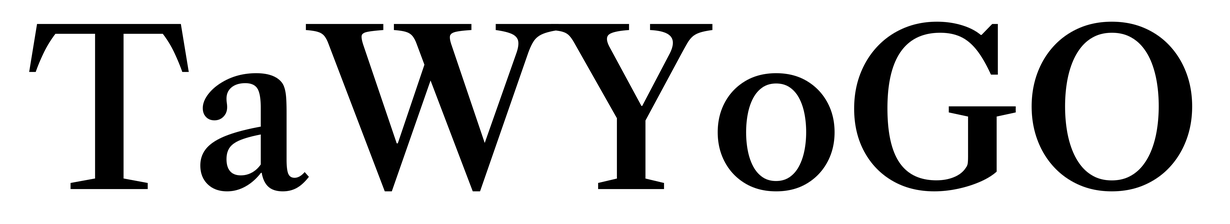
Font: LibreCaslonText_Medium